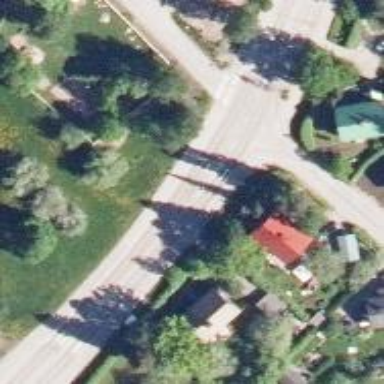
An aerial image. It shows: Asphalt cycleway.